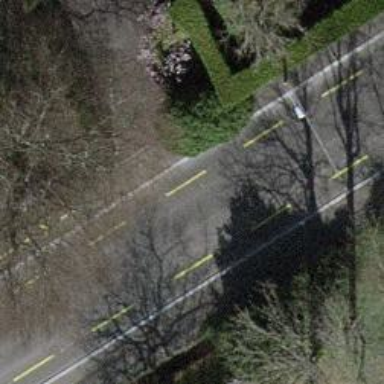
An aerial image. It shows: Paved tertiary road with sidewalks on both sides and trolley wires above.